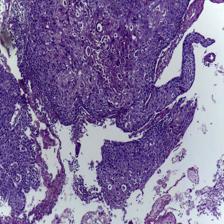
Diagnosis: OSCC